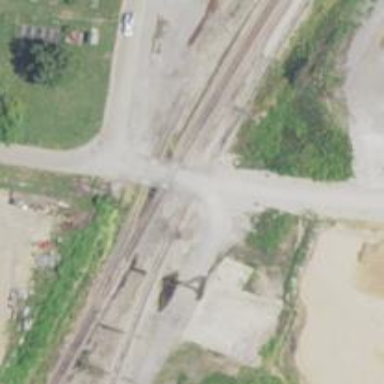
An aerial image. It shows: Level crossing along the railway.